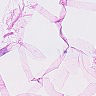
Metastatic tissue present: no